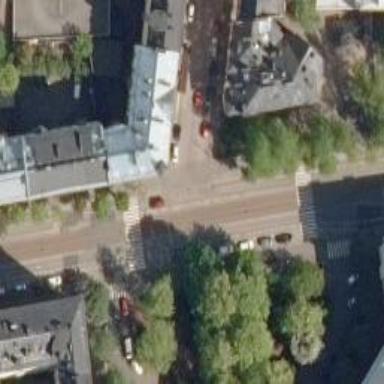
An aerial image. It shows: Smooth asphalt road in residential area.